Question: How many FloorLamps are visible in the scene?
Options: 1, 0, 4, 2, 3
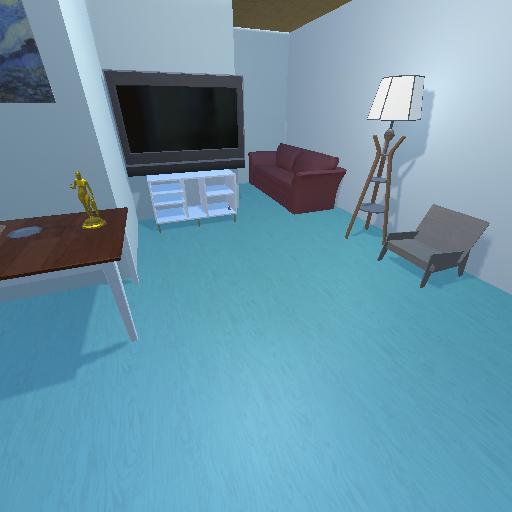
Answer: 1